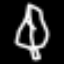
Label: leaf